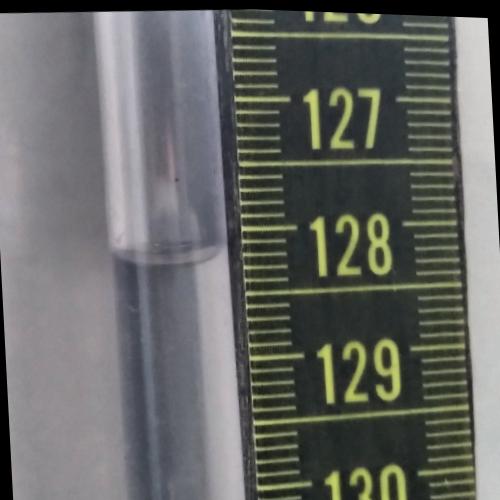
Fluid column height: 128.2 cm